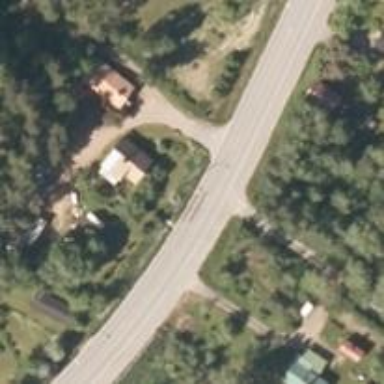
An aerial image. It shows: Primary highway.